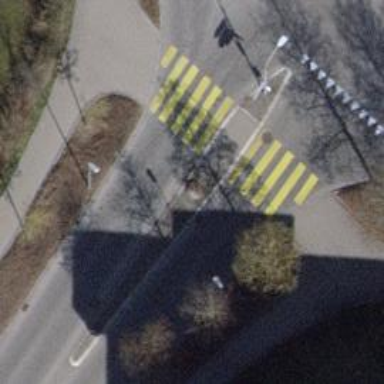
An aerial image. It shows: Marked road crossing with pedestrian island.